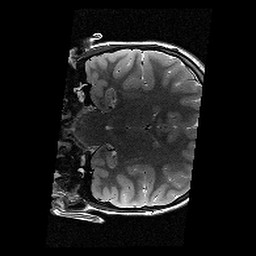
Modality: T2w
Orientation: coronal
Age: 10
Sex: female
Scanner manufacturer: siemens
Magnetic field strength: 3 T
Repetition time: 9.23 s
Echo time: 0.067 s